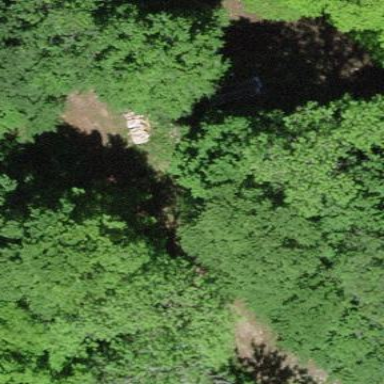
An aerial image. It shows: Forest with broadleaved trees that are deciduous.